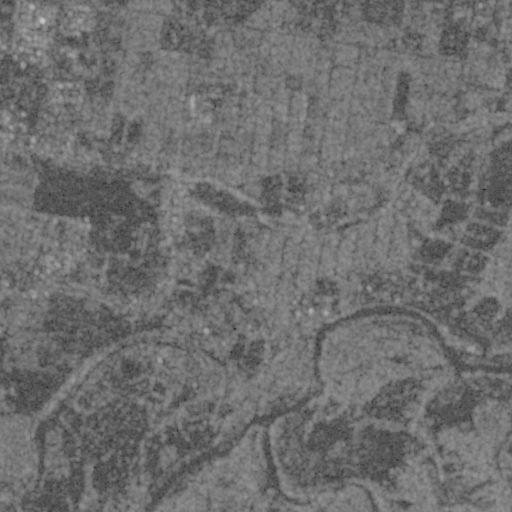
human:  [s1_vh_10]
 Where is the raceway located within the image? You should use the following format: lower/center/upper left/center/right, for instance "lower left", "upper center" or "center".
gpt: The raceway is located in the center left of the image.
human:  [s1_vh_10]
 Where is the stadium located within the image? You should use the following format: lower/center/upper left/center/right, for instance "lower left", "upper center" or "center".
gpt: The stadium is located in the lower left of the image.
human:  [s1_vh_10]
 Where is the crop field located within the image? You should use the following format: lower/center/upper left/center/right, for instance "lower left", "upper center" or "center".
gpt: There is no crop field in the image.

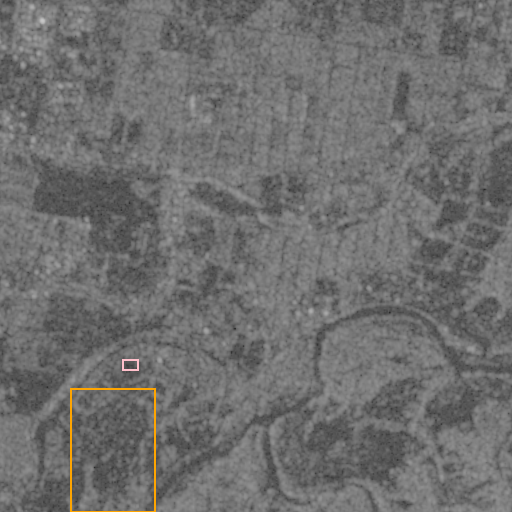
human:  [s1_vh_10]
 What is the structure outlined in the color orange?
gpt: The structure outlined in orange is a park.
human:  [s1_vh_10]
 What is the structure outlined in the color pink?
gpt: The structure outlined in pink is a stadium.
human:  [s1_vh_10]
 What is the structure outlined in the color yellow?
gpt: There is no yellow outline.